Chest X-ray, AP view. Patient: 22 years old, sex M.
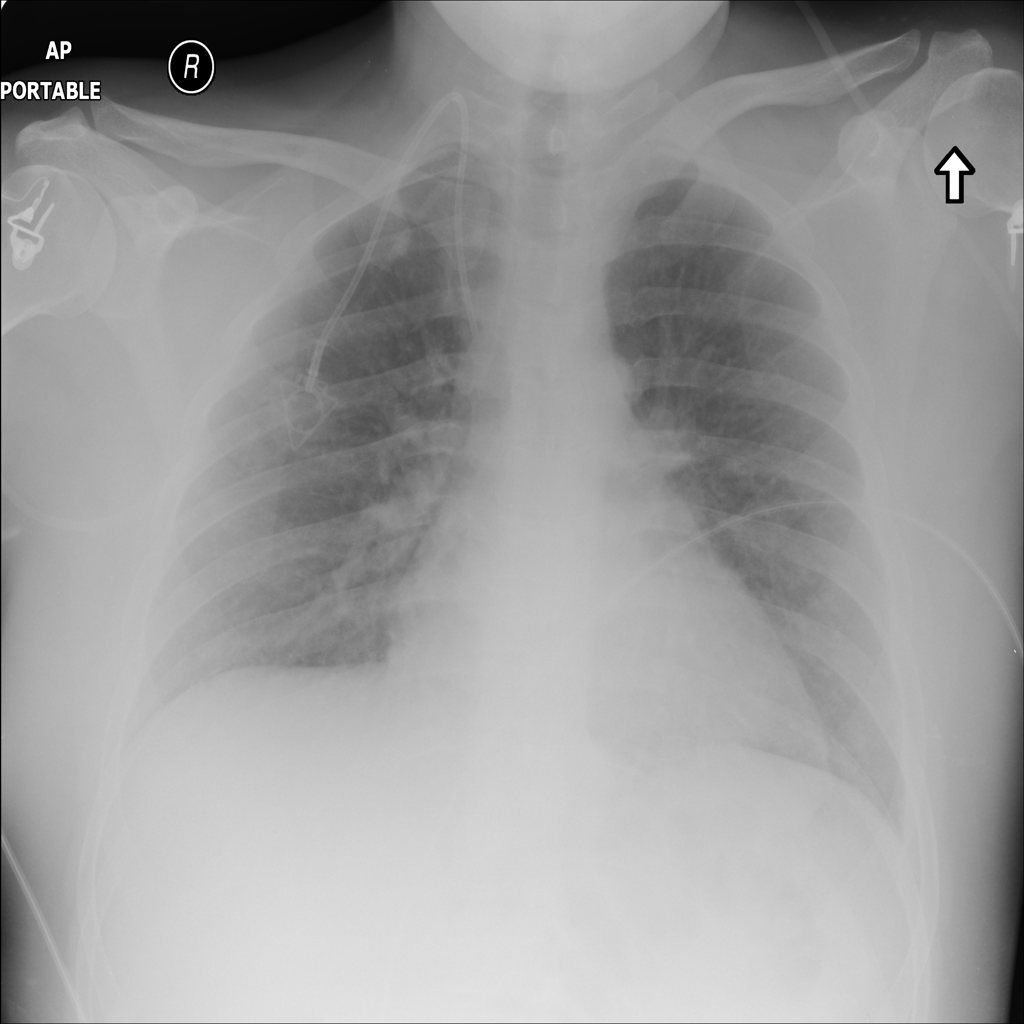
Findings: No Finding